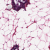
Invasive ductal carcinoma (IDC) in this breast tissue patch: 0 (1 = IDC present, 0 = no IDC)